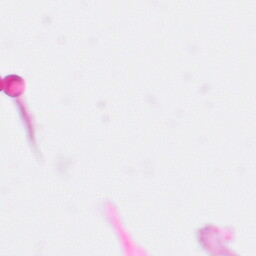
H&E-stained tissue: Pancreatic